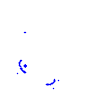
Particle: proton